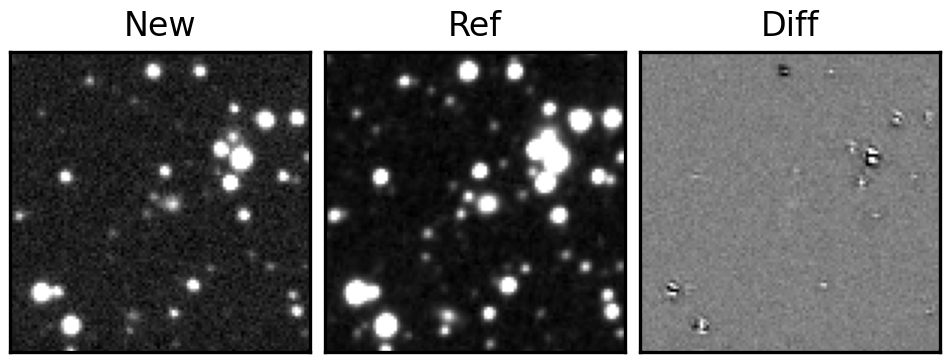
Label: real